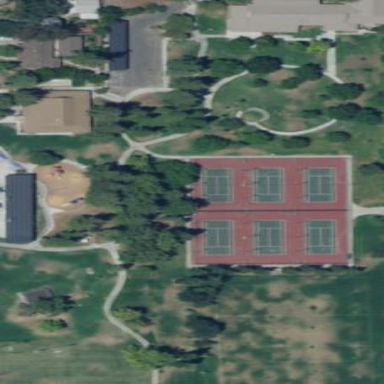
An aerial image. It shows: Tennis court.